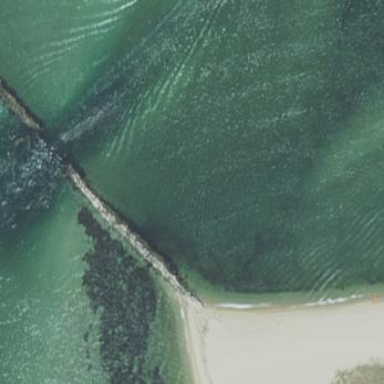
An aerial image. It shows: Breakwater structure.